Question: I have a website that looks like
where "Begin Date" and "End Date" are <URL>.
When generating the webpage I can fill in values in those fields, but adding datepicker to them as well, clears the values.
I initialize datepicker like so
'''
$(function() {
var dates = $("#from, #to").datepicker({
defaultDate: "+1w",
changeMonth: true,
numberOfMonths: 3,
onSelect: function(selectedDate) {
var option = this.id == "from" ? "minDate" : "maxDate",
instance = $(this).data("datepicker"),
date = $.datepicker.parseDate(
instance.settings.dateFormat ||
$.datepicker._defaults.dateFormat,
selectedDate, instance.settings);
dates.not(this).datepicker("option", option, date);
}
});
$("#from, #to").datepicker("option", "dateFormat", "dd/mm-yy");
});
'''
and the HTML looks like
'''
<input class="new" type="text" id="from" name="from"/>
'''
How do I get datepicker to not clear the form field values when the webpage is loaded?
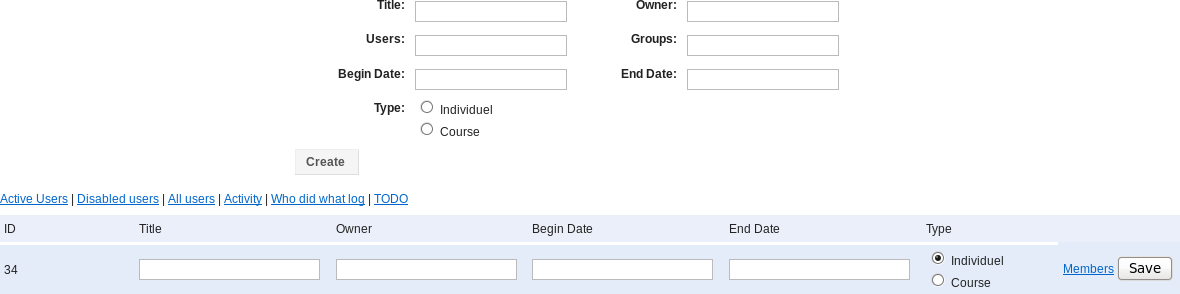
Answer: Don't know exactly why but it has to do with your 'onSelect' function. I think you're expecting a special 'dateFormat' and, given that your initial value doesn't have that format, datepicker just the value.
If you, however, set the 'dateFormat' initially matching the initial value of your input, you won't have any problem.
Working example: <URL>